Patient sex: M
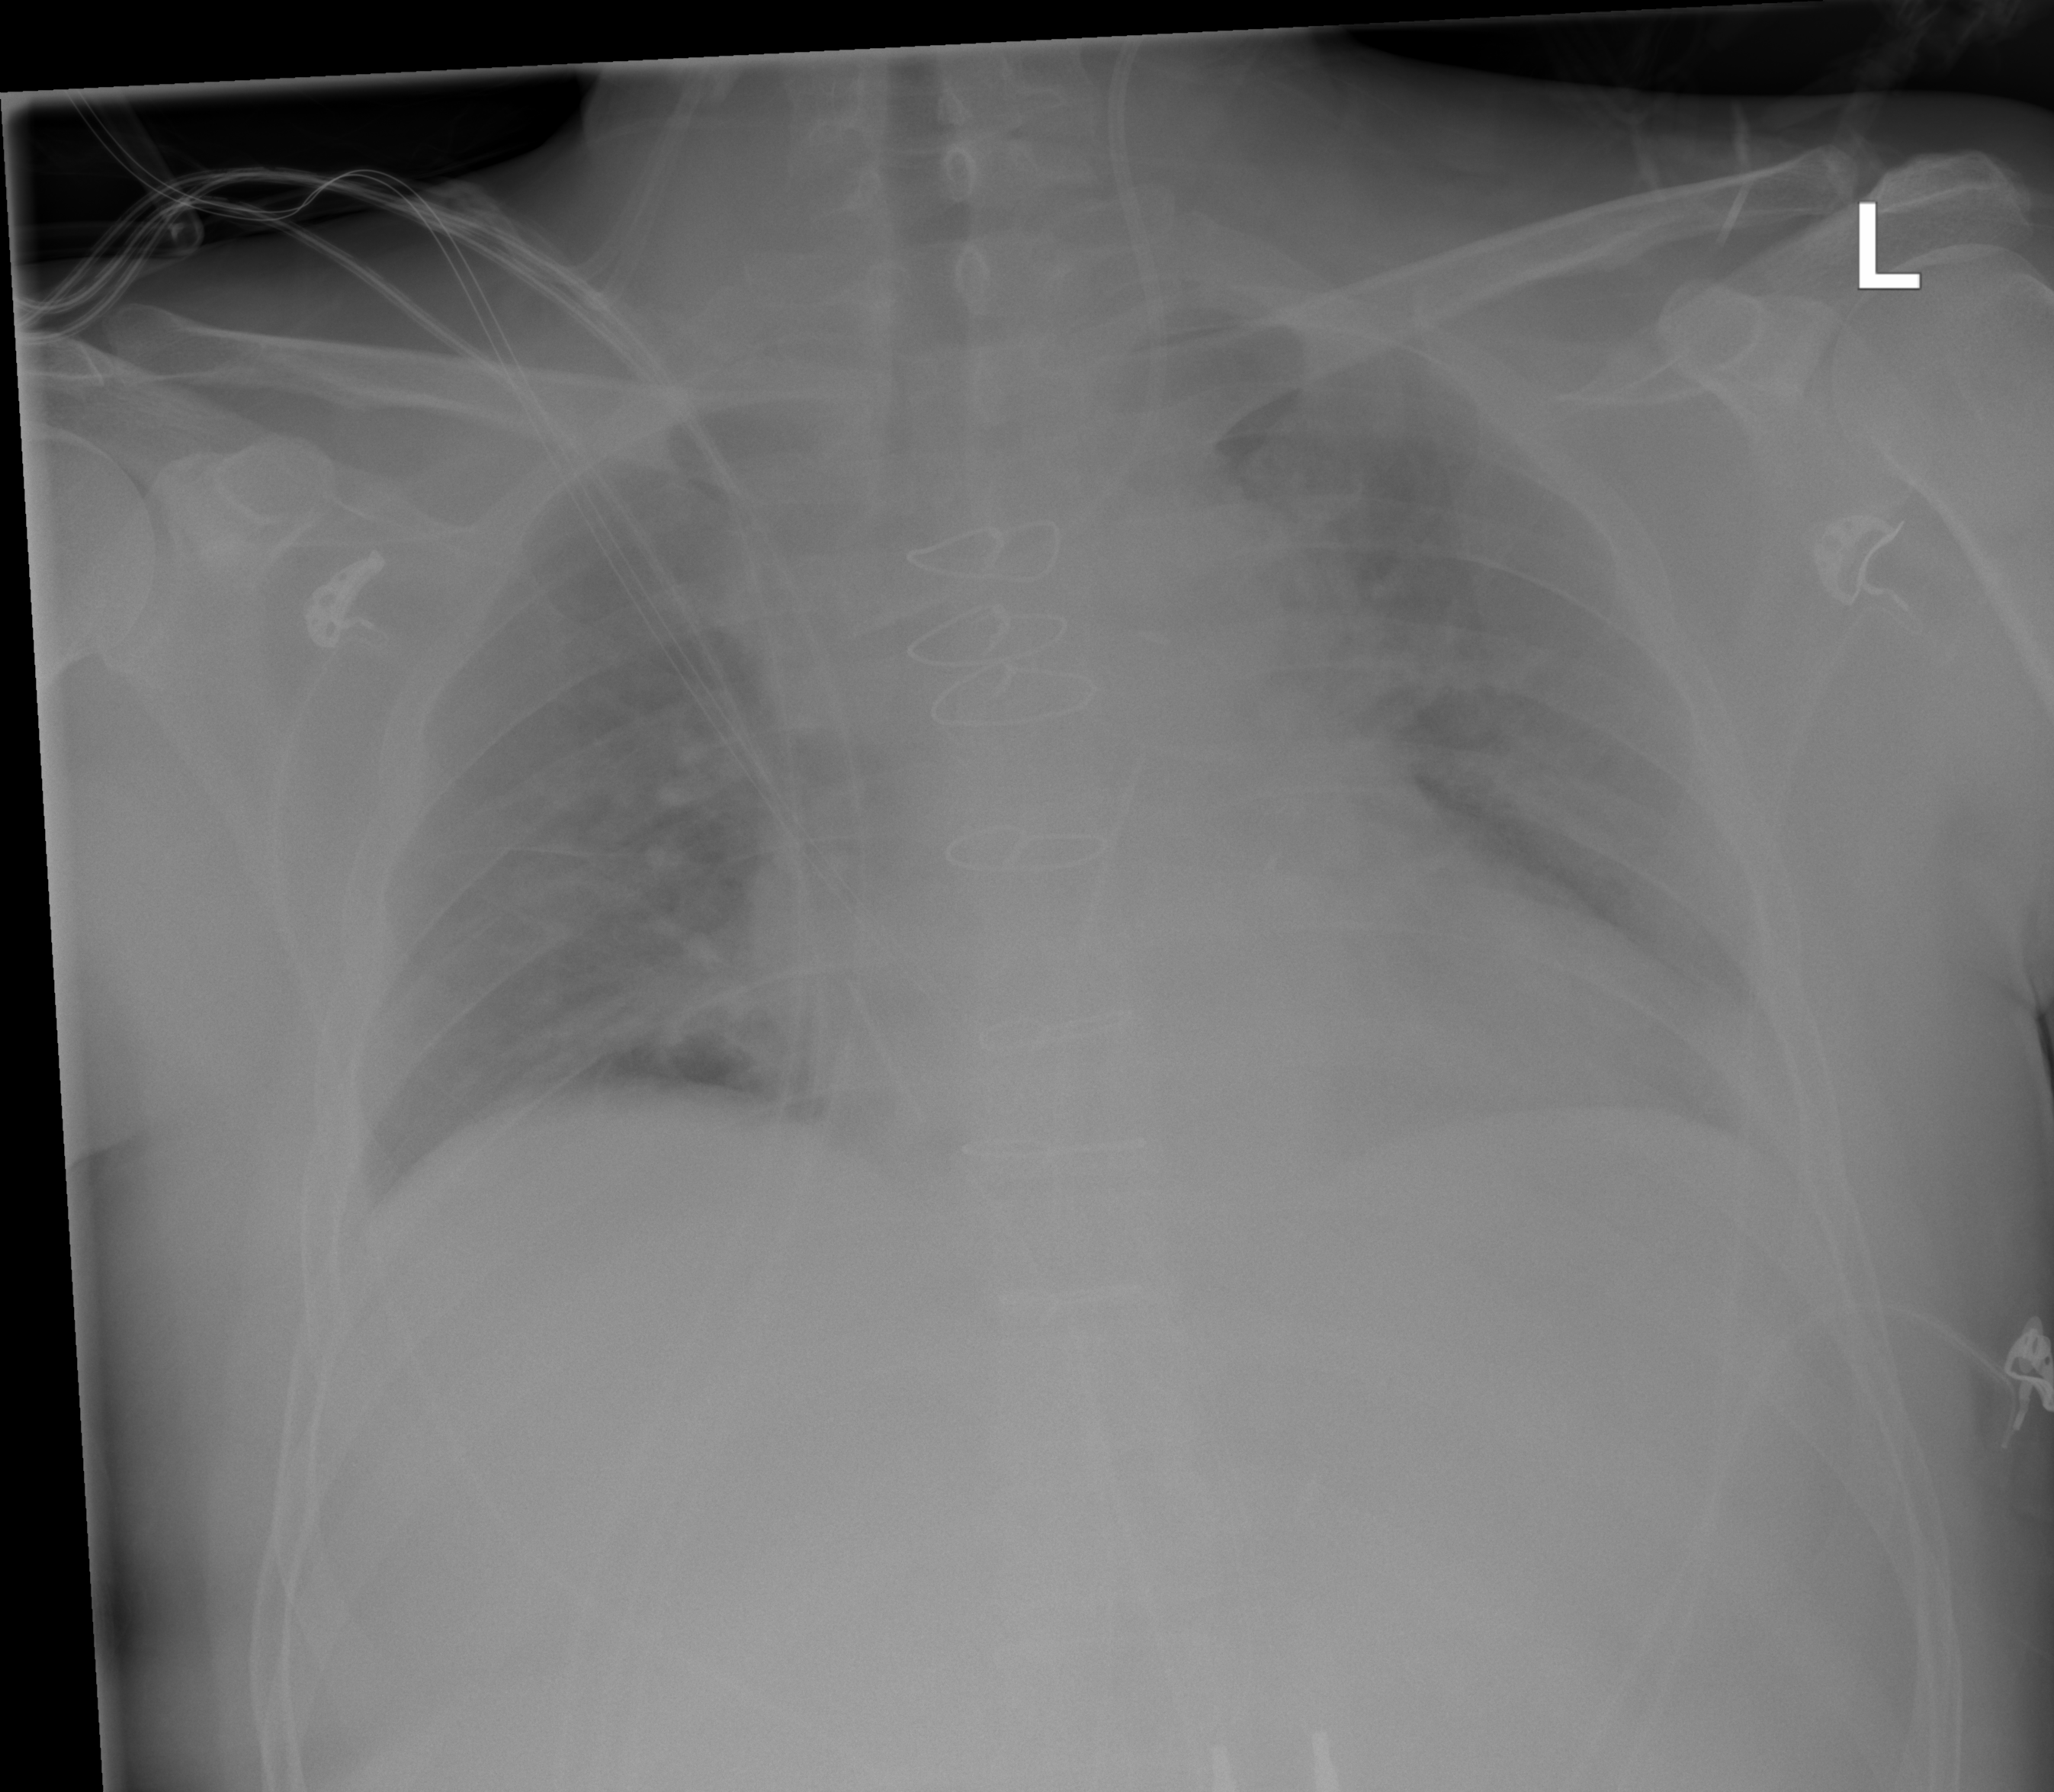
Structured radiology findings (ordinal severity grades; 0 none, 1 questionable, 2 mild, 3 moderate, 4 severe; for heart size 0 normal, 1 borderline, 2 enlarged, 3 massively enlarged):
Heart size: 0
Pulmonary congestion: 0
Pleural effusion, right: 0
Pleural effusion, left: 1
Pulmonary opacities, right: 0
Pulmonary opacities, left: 0
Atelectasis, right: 0
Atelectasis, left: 1